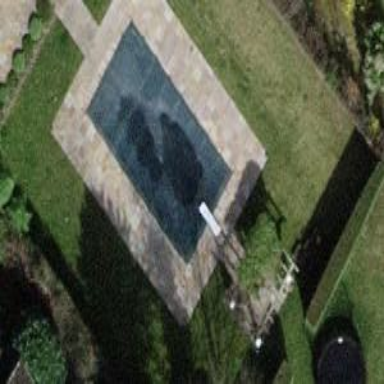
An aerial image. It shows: Outdoor swimming pool on leisure land.